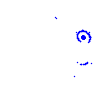
Particle: pion